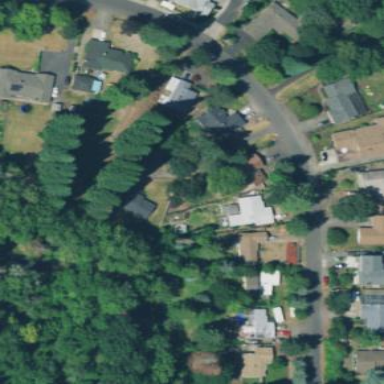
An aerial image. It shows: This residential area consists of single-family homes.